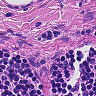
Metastatic tissue present: no